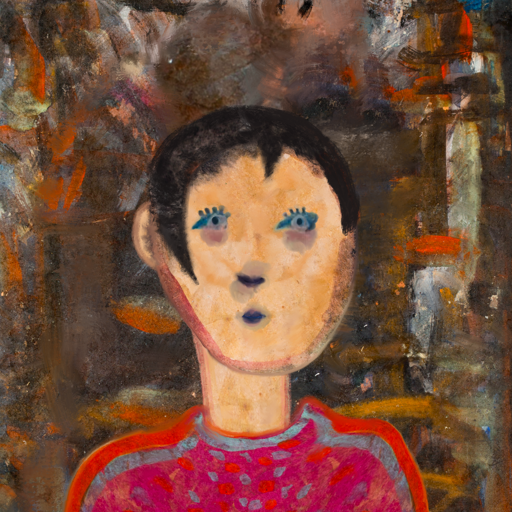
Background: GypsyQueen, Head And Neck Front: Childish, Face Front: Hill_Girl, Bust: Sisters, Hair Front: Roy_Bahadur, Head Accessory: Blank, Second Necklace: Blank, Necklace: Blank, Baby: Blank